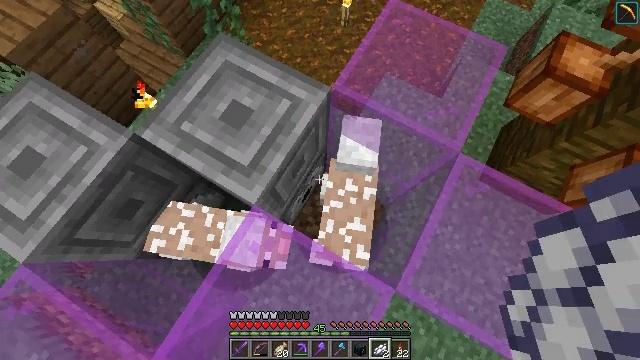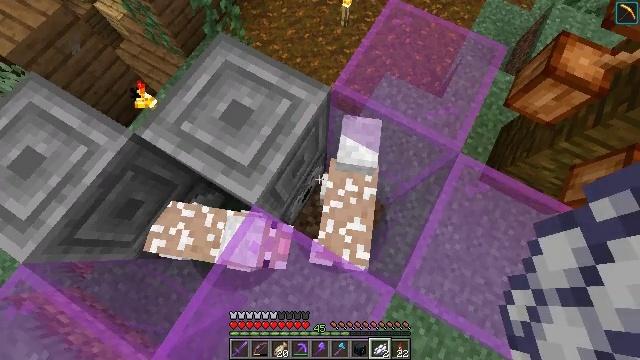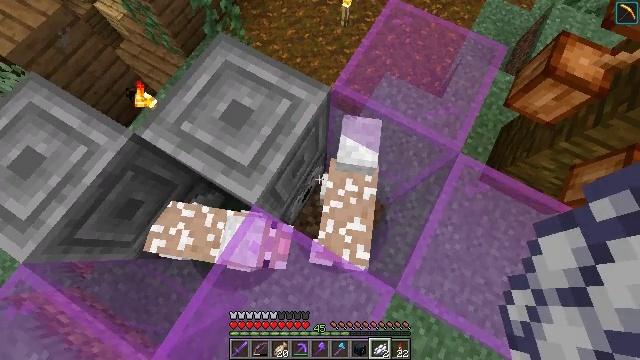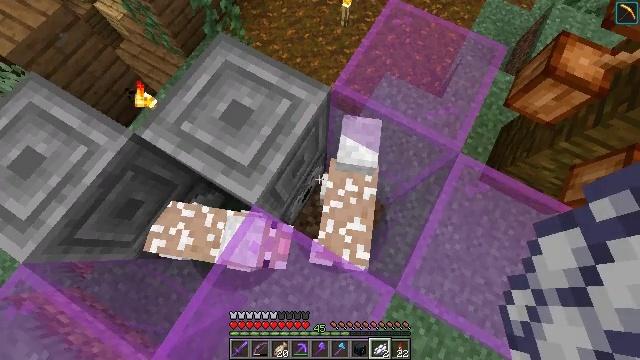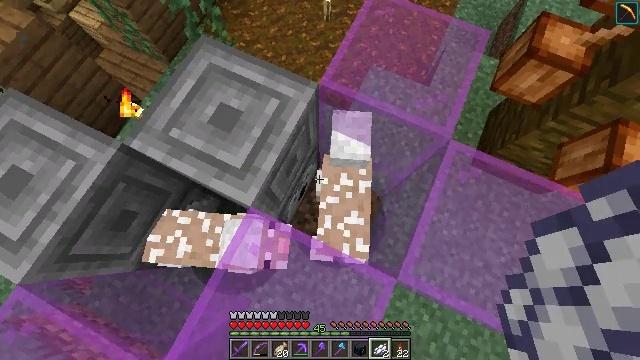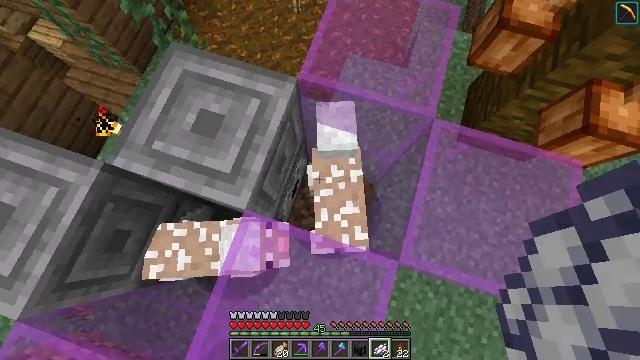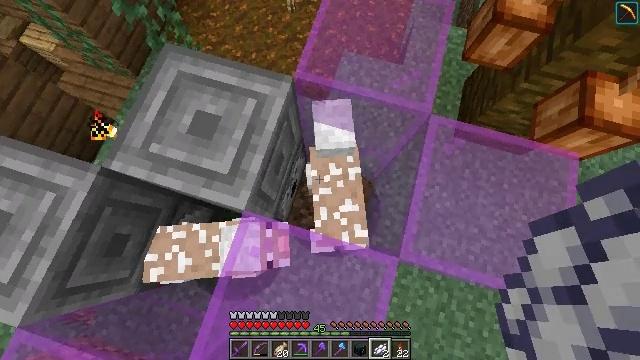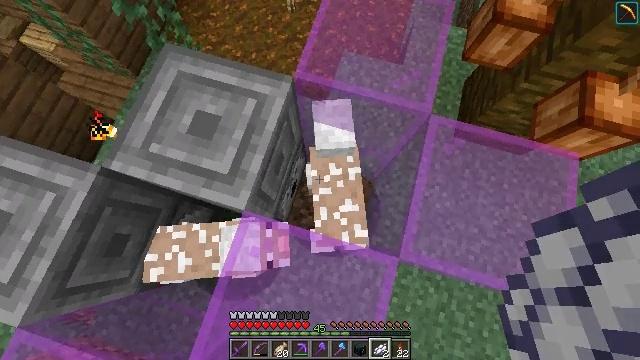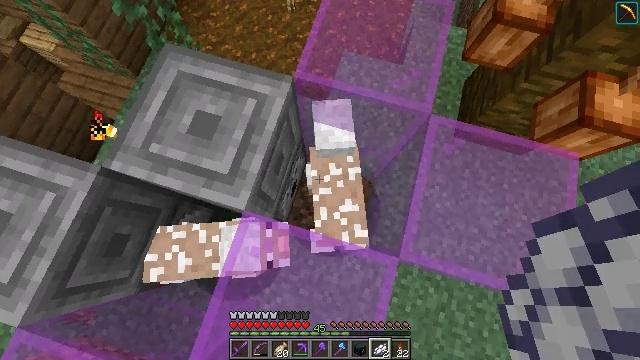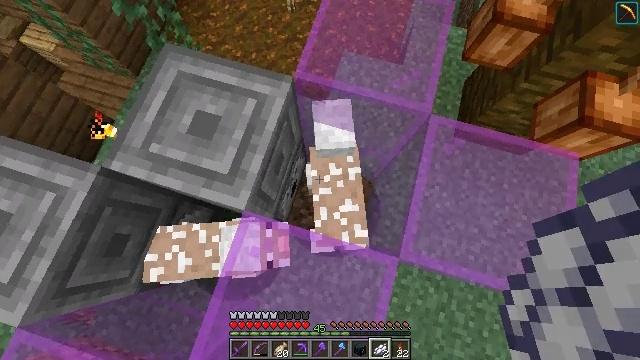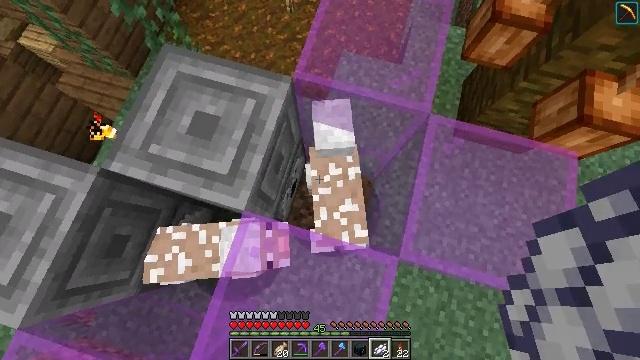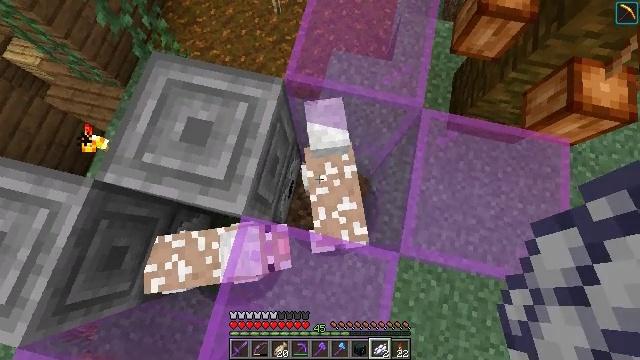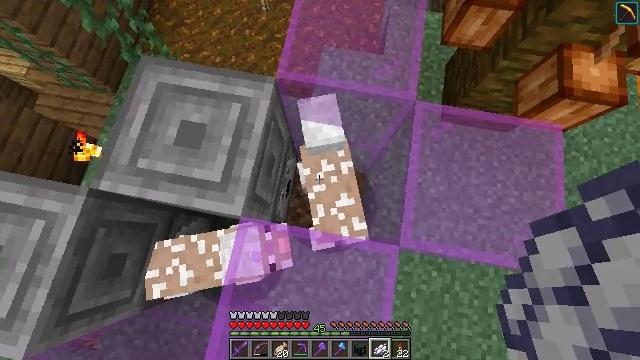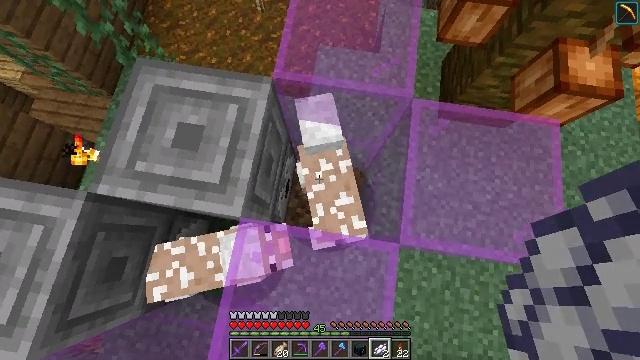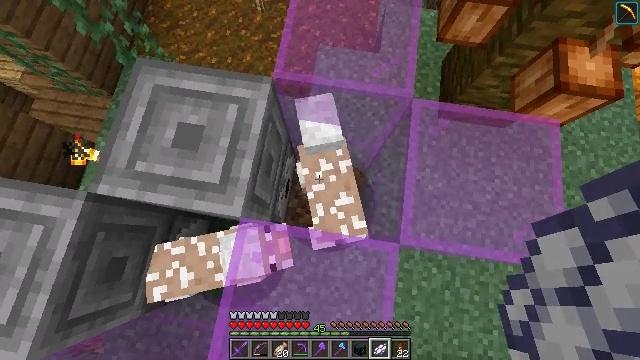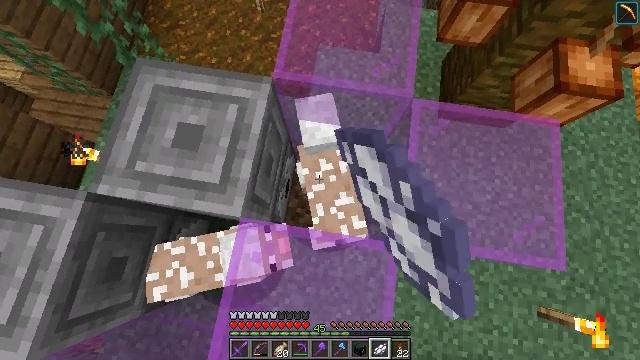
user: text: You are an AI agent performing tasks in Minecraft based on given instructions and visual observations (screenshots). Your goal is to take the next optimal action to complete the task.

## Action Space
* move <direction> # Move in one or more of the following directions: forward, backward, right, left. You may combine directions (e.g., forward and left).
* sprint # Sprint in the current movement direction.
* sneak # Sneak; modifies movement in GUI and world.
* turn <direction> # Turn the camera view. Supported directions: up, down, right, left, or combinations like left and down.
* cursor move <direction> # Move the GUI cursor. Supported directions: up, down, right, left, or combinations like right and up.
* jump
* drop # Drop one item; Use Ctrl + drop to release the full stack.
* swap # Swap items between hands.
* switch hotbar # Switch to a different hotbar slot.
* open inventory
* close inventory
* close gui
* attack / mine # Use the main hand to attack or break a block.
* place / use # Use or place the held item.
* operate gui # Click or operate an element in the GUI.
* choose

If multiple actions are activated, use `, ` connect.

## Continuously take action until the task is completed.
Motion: motion action
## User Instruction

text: drop white dye
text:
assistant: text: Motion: no_op
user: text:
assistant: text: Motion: no_op
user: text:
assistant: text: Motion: no_op
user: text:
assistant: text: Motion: turn right
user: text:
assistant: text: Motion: turn right and down
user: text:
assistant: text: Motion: turn right
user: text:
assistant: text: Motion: no_op
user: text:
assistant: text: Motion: no_op
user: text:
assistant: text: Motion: no_op
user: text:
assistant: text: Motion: no_op
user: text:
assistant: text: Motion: turn right
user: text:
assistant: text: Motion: turn right
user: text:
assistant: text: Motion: turn right
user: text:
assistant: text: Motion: drop
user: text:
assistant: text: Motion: drop
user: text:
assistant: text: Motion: drop
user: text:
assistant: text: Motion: drop
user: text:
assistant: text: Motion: no_op
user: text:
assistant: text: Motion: no_op
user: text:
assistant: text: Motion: no_op
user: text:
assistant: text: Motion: drop
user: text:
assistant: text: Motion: drop
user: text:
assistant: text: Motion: drop
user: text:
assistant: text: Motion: drop
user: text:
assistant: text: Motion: no_op
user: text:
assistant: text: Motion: no_op